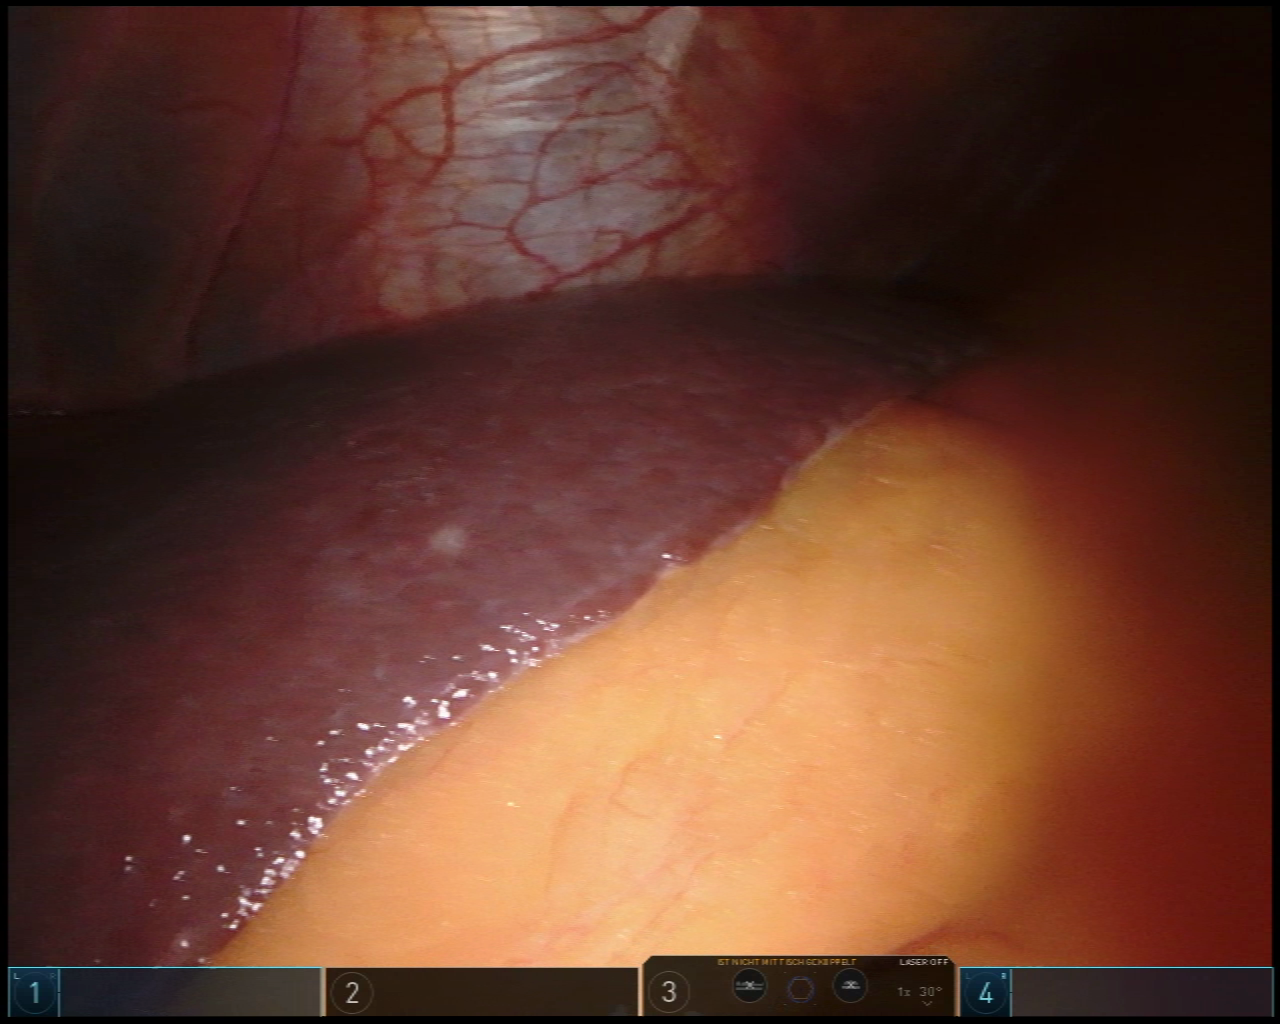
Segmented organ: liver
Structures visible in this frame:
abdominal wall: yes
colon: no
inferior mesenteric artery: no
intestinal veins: no
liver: yes
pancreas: no
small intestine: no
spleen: no
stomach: no
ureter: no
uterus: no
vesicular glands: no